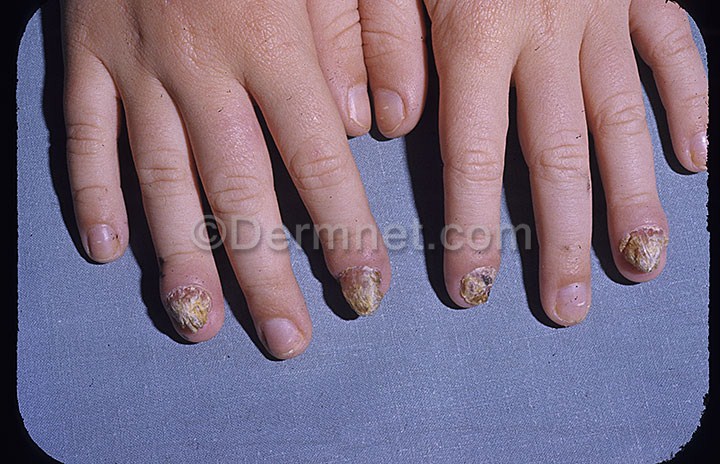
Disease: Tinea Ringworm Candidiasis and other Fungal Infections